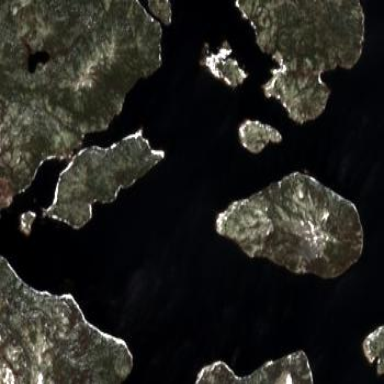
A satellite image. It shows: Island in natural setting.